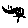
Label: smiley face